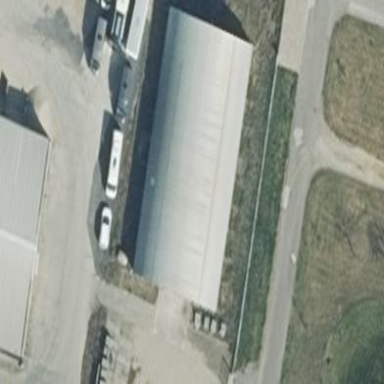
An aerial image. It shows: Commercial building with round metal roof oriented along its structure. The roof is gray in color.